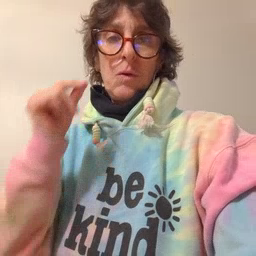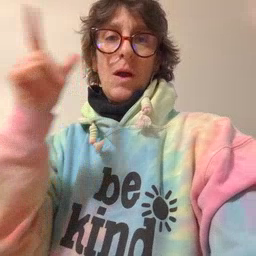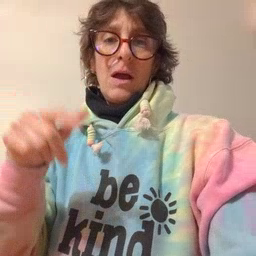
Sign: wake